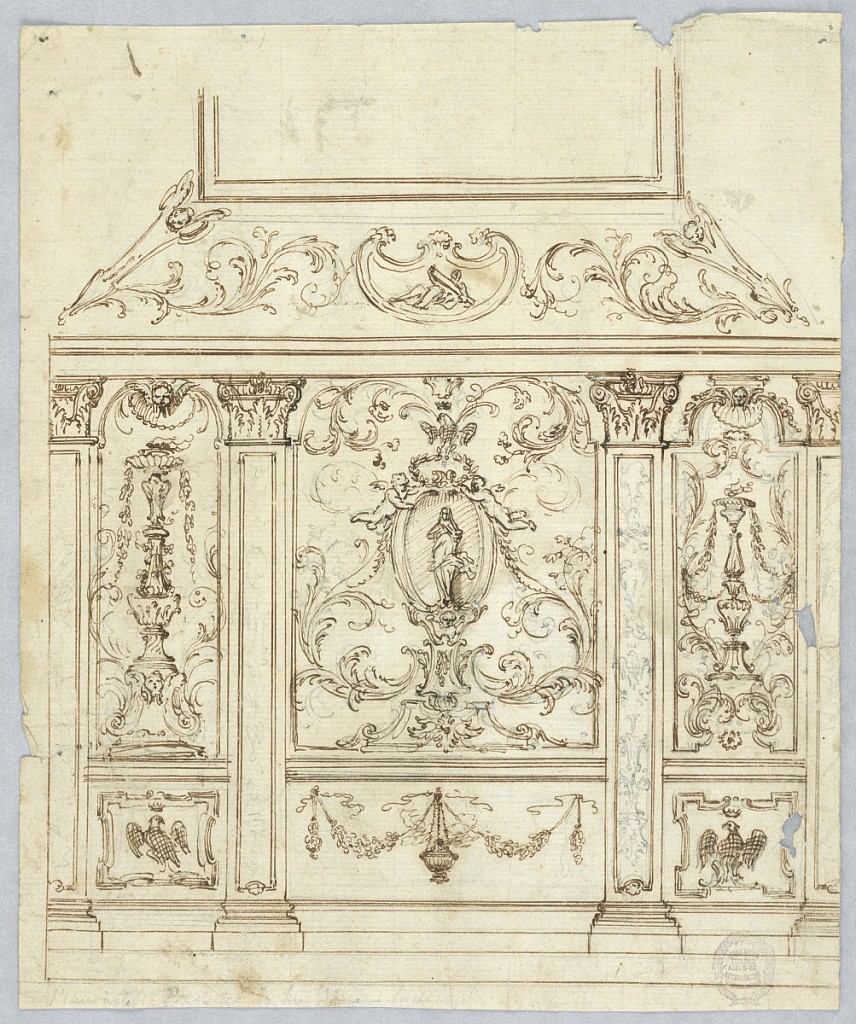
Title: Elevation of a Wall
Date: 18th century
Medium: Pen and ink on paper
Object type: Drawing
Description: Elevation of a wall divided by pilasters with Corinthian capitals. Dado decorated with crowned eagles and a brazier hung with festoons. Walls decorated with candelabrum and, at center, an oval surrounded with cherubs.